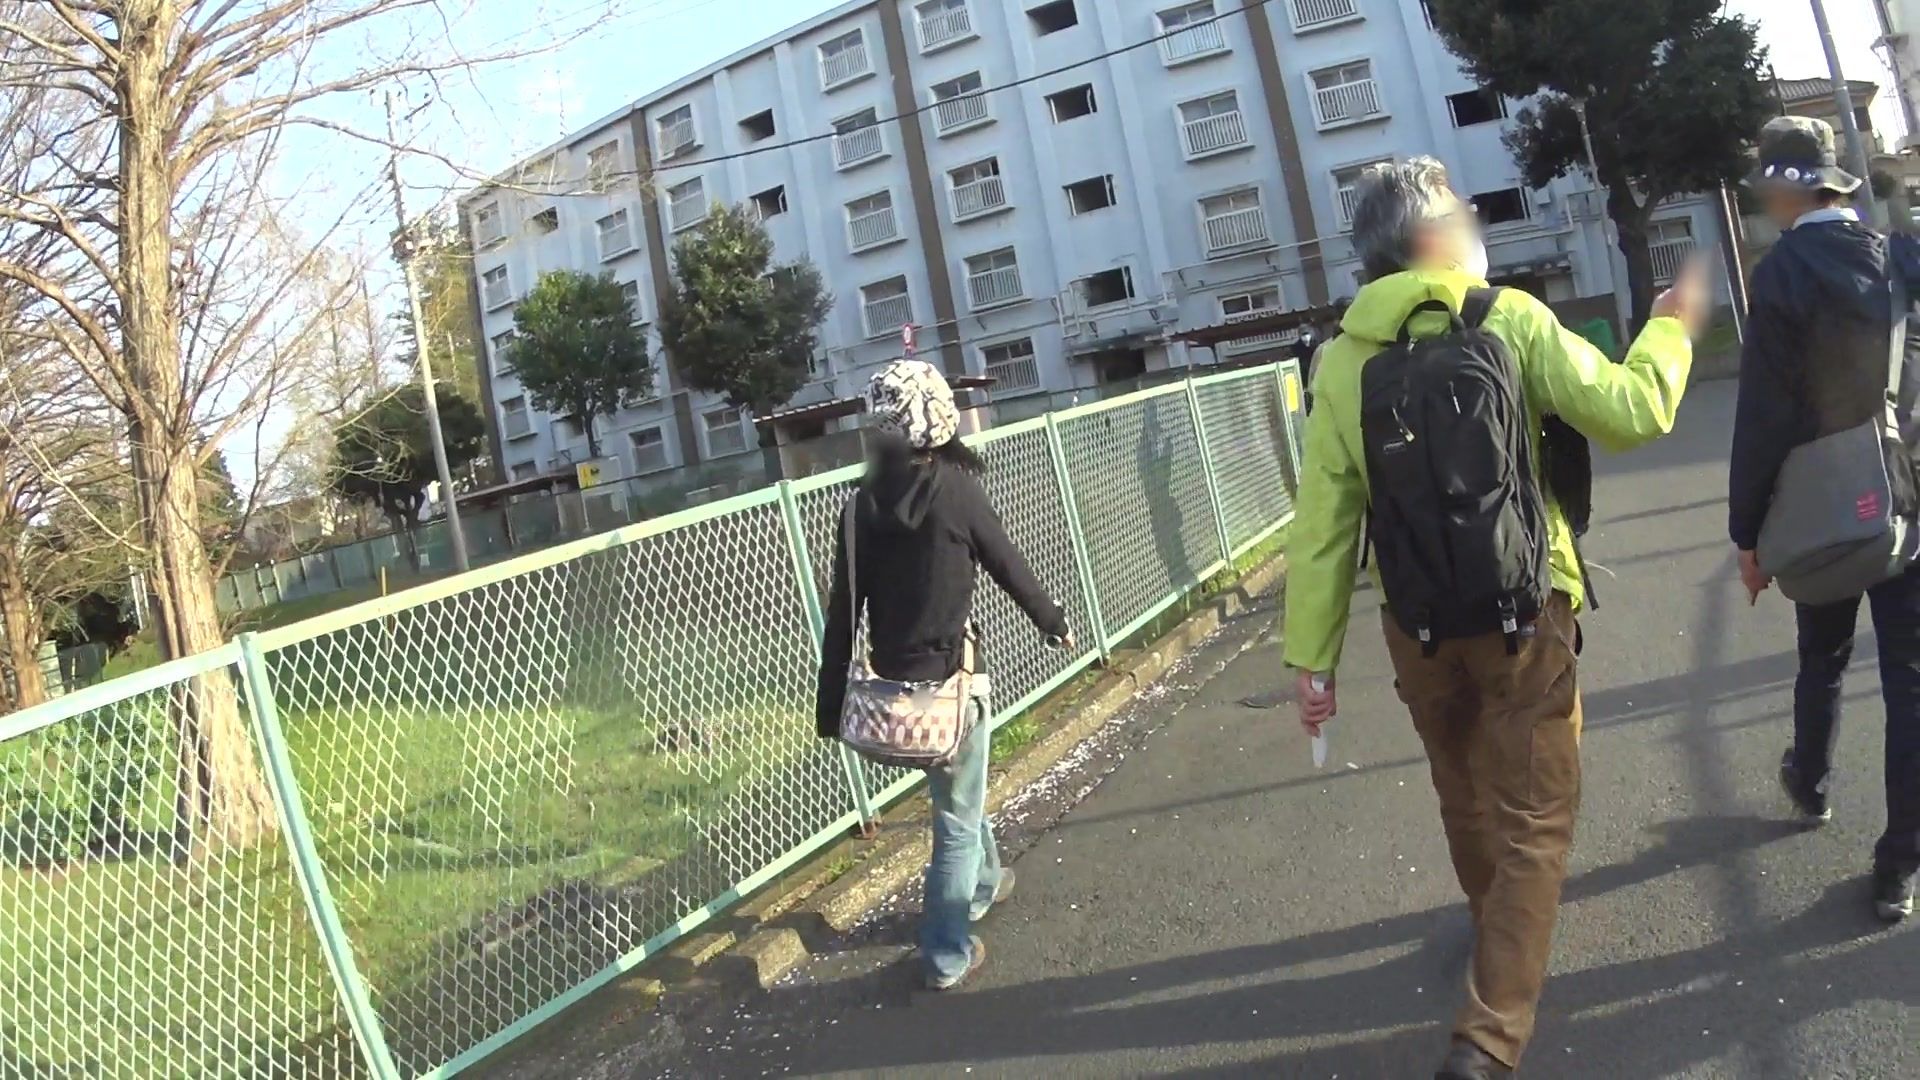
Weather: clear
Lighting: day
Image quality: good
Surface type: walking surface
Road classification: residential, service
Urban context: urban centre
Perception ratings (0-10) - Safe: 6.68, Lively: 4.99, Beautiful: 3.92, Boring: 5.57, Depressing: 1.77, Wealthy: 2.35